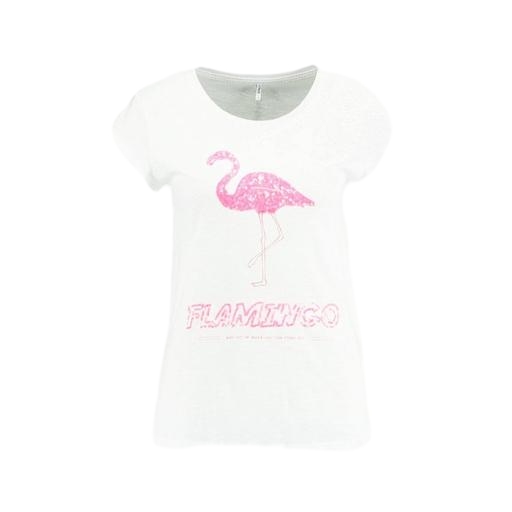
t-shirt twist graphic, green peekaboo flamingo short sleeve tee, white printed t-shirt, white background